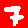
Digit: 7